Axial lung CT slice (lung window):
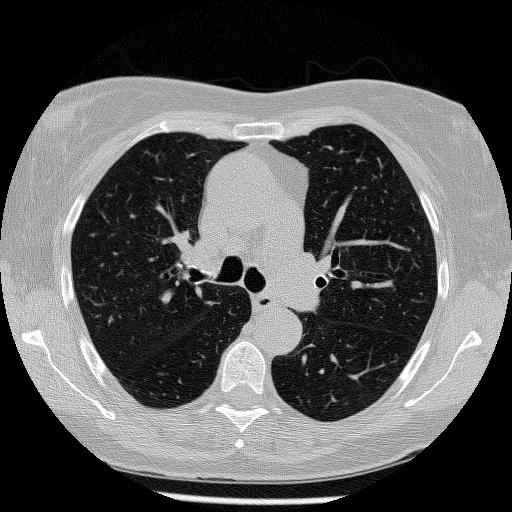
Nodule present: no